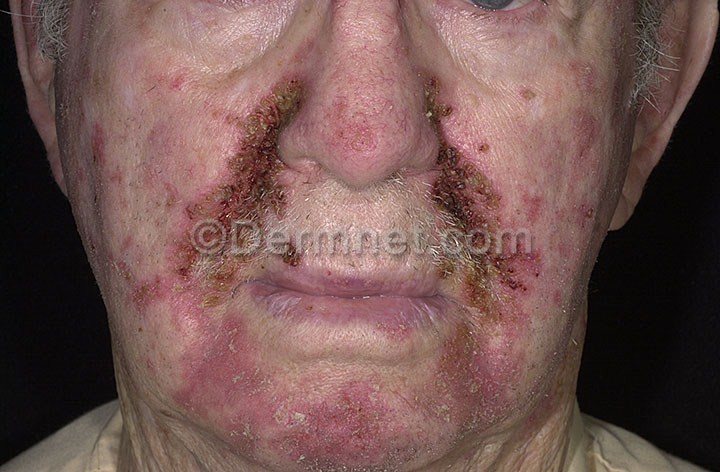
Disease: Actinic Keratosis Basal Cell Carcinoma and other Malignant Lesions